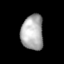
Tissue: skin
Cell type: Others
Senescence score: 0.7491
Nuclear area (px): 764
Mean DAPI intensity: 172.432